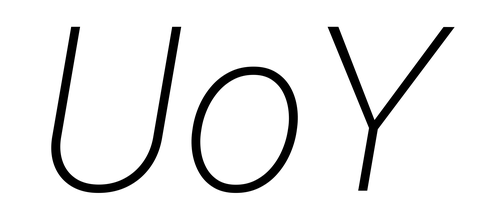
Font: Roboto-Italic_ExtraLight_Italic